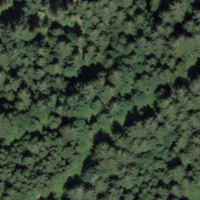
EUNIS habitat code: 43
Species observed at this site:
Dactylorhiza maculata